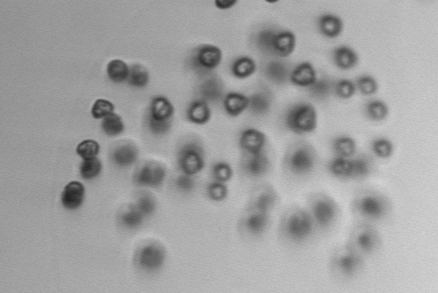
Label: Phaeocystis